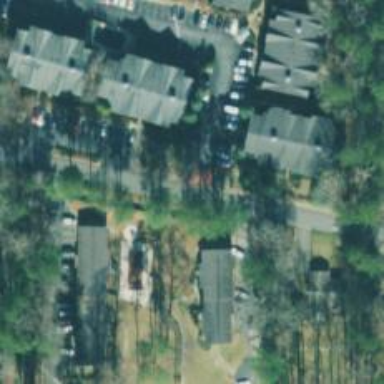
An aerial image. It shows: Residential road with asphalt surface. There is sidewalk on the left side.